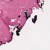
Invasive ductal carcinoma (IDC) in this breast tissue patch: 0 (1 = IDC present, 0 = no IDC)